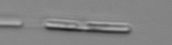
Label: Skeletonema